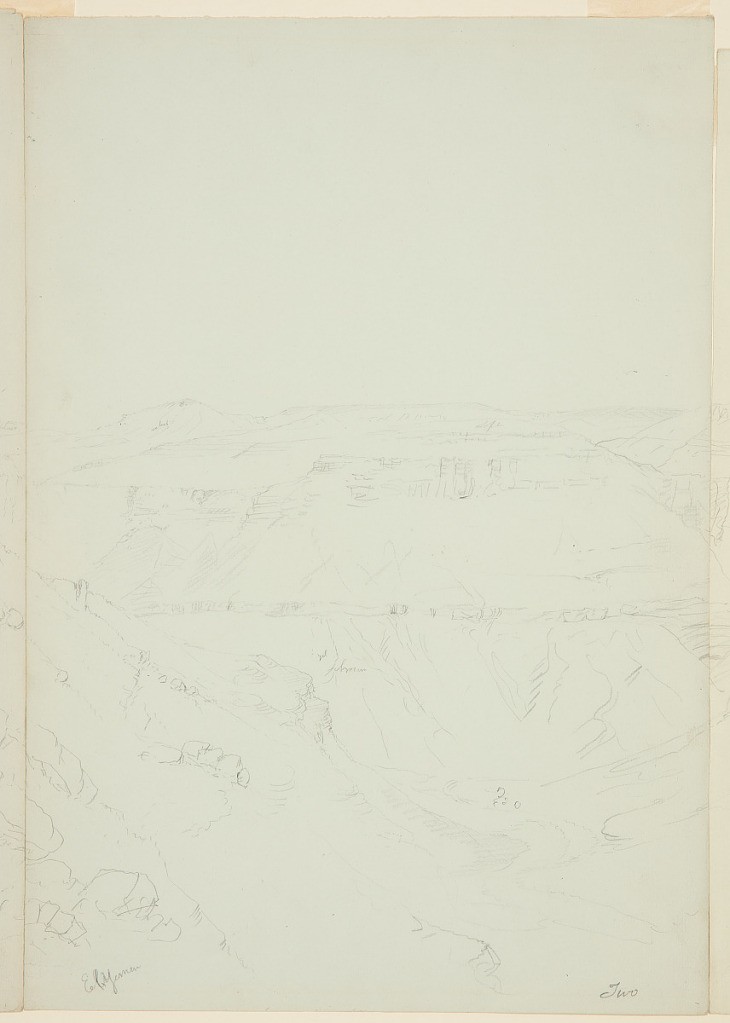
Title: El Yemen Valley, Part Two
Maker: Frederic Edwin Church, American, 1826–1900
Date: February 20–March 2, 1868
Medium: Graphite on gray-green wove paper
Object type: Drawing
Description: Landscape sketch showing the second portion of a panoramic view of the canyon known to the artist as the "Valley of El Yemen," located at the intersection of the Nahal Hatira and Nahal Yemin in the Makhteshim-Ein Yahav Nature Reserve in present-day Israel. This description refers to the entire view, comprising three leaves with 1917-4-500-a and -c. In the foreground at left, piles of stones lay at the foot of a sheer, rocky cliff that curves into the middle distance. Its slope descends to a stream at lower center that snakes through the base of the canyon. At right, a rugged hillside stepped with three sheer cliffs frames a view of a barren mountainside in the middle distance at center. Rising abruptly from the base of the canyon, this mountain has two, striated cliffs that run horizontally along the mountainside. It rises to flat top that allows an extensive view of the summits and mountainsides in the background that form a rolling horizon. At upper left, two isolated outlines of mountains and cliffs are included.